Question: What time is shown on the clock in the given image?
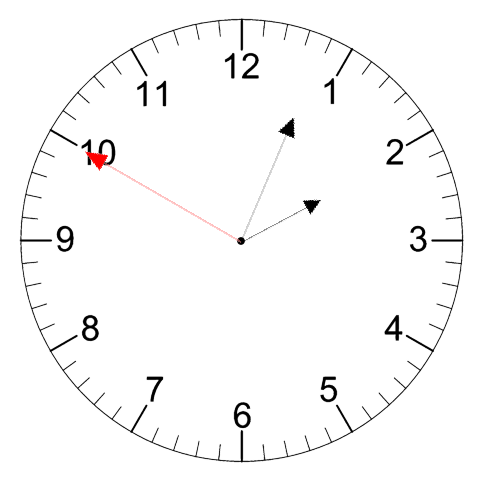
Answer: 02:03:50